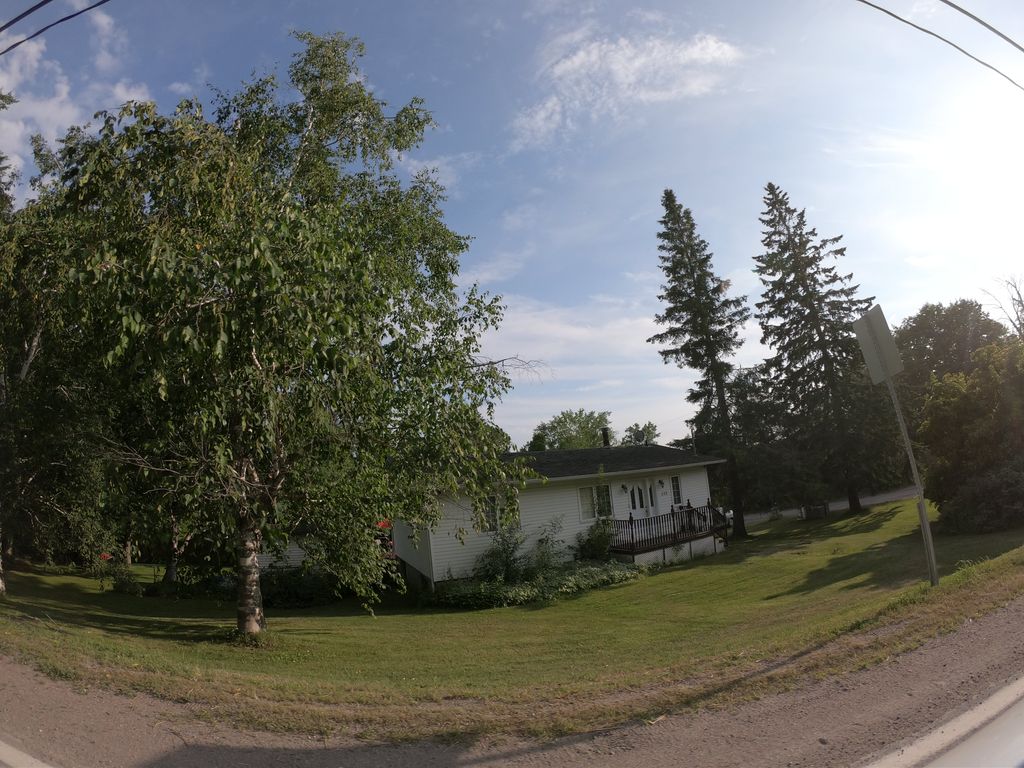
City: ottawa-gatineau